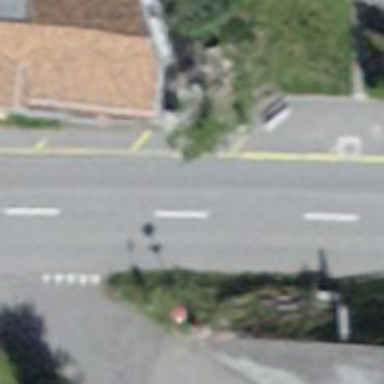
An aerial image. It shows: Bus stop with stop position for public transport.